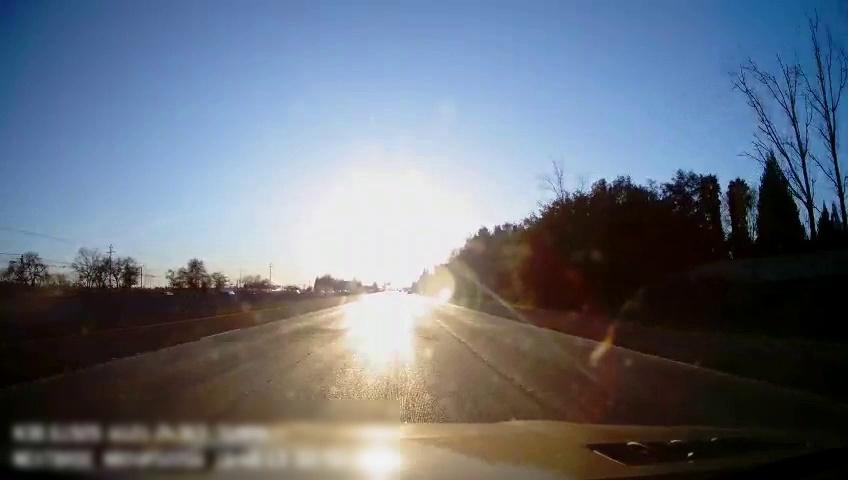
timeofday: Day
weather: Sunny
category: Drivable Space
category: Vehicles | Car
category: Vehicles | SUV
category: Lanes | Alternate Lane
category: Lanes | Alternate Lane
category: Lanes | Current Lane
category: Lanes | Alternate Lane